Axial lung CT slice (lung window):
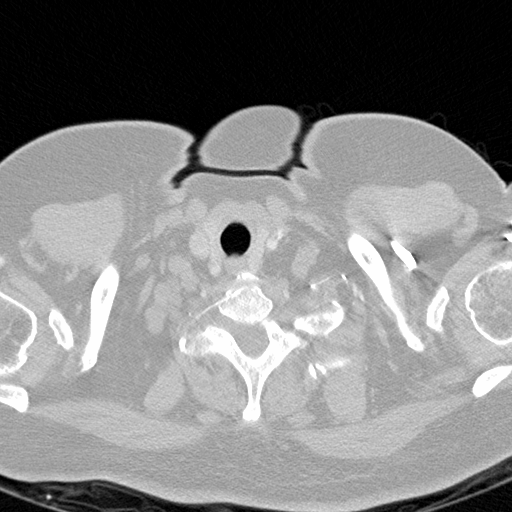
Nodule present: no